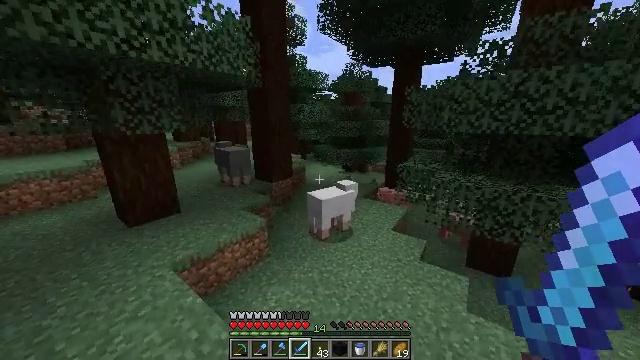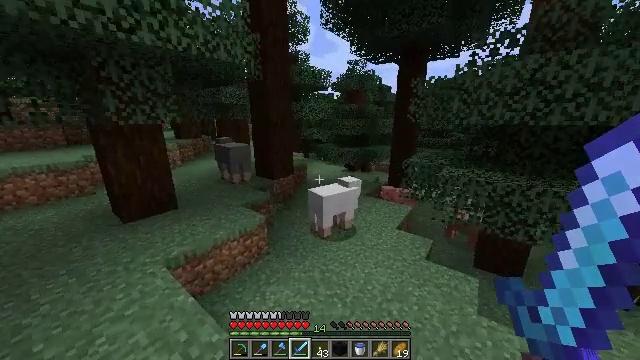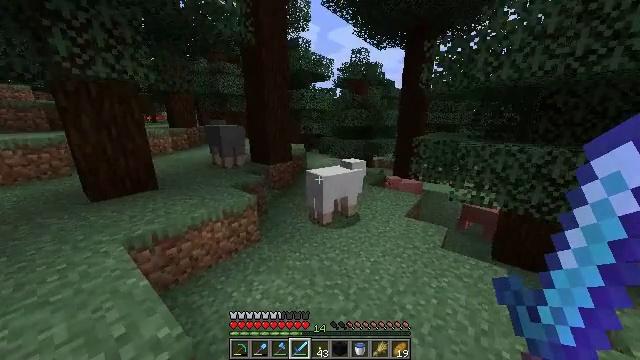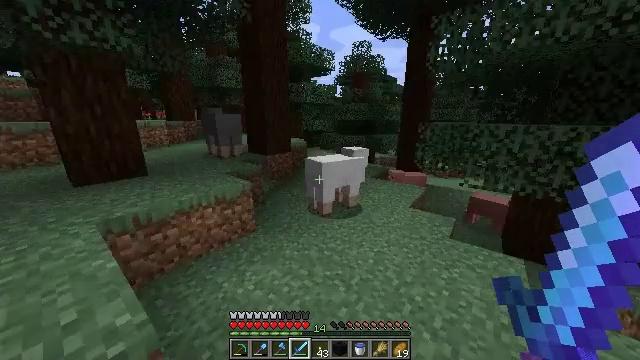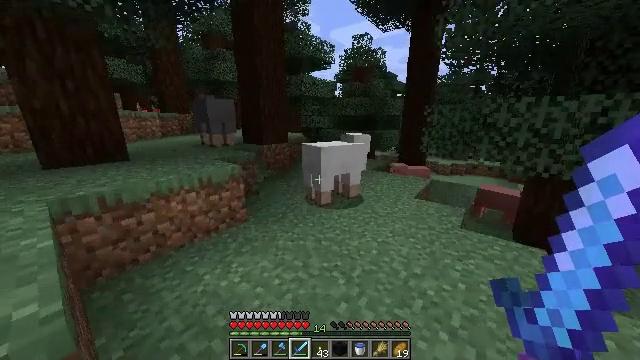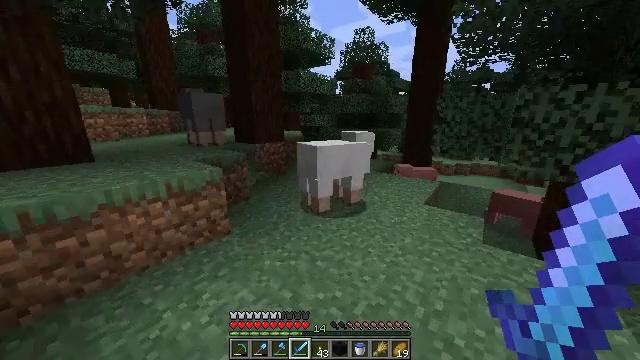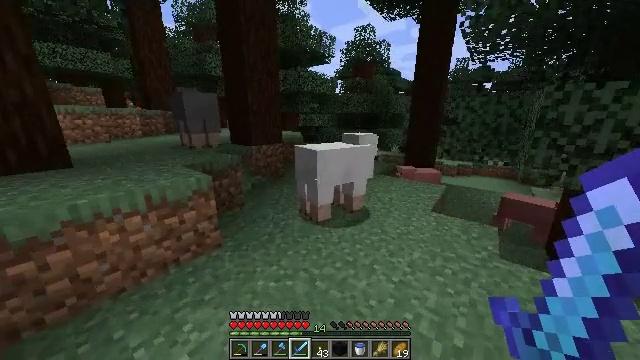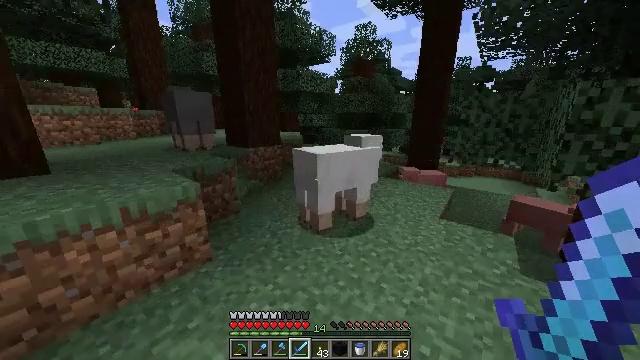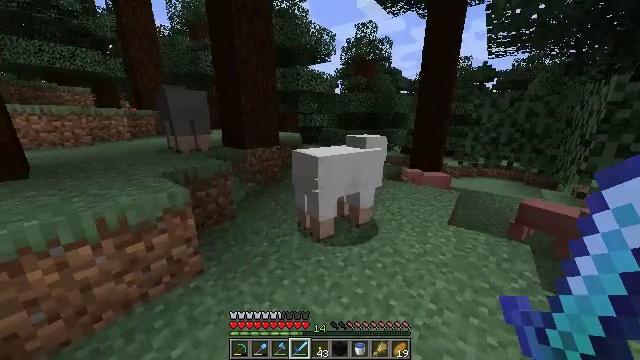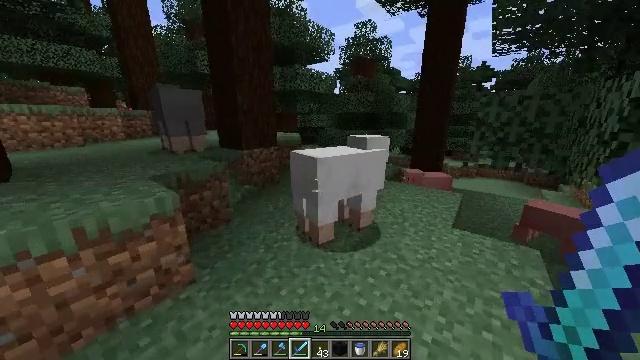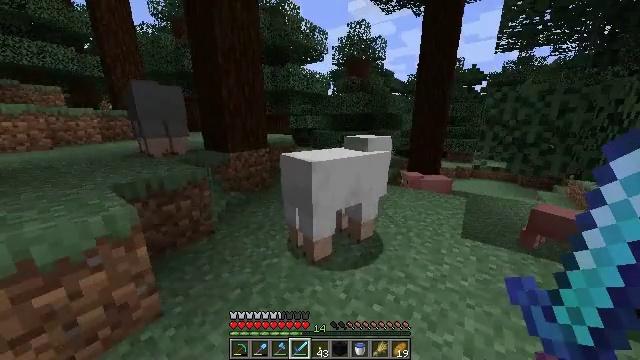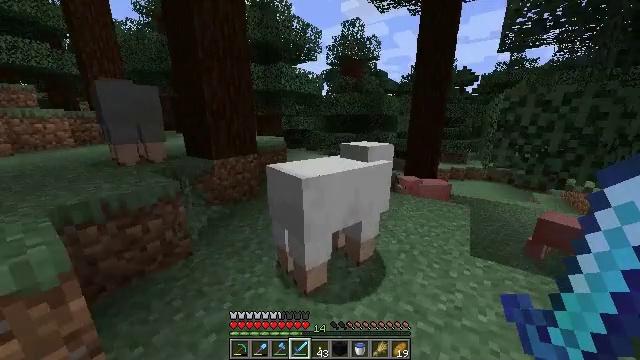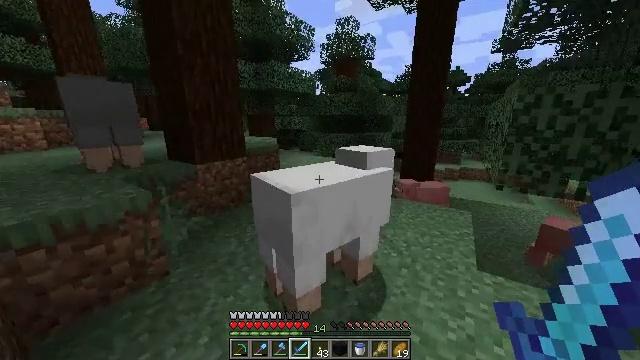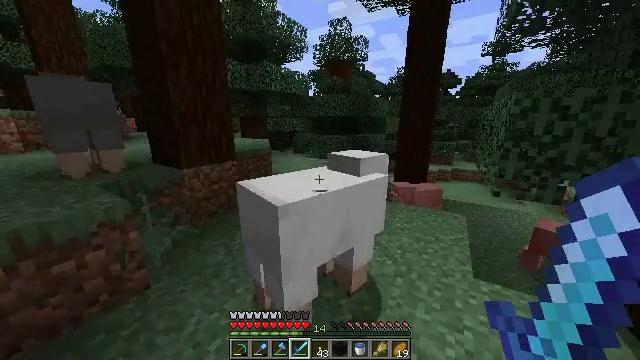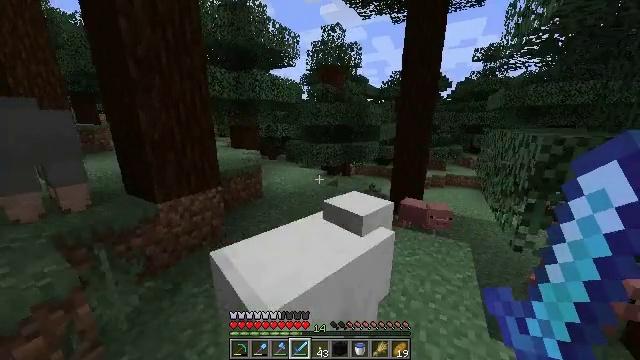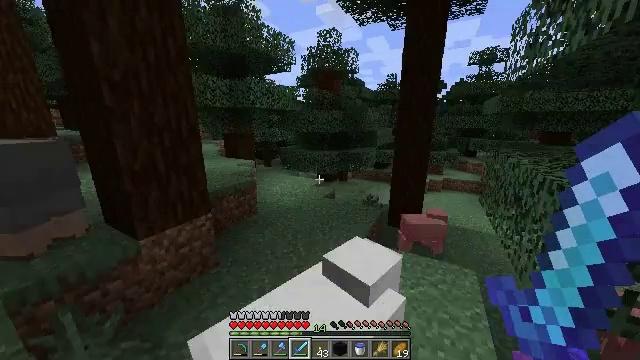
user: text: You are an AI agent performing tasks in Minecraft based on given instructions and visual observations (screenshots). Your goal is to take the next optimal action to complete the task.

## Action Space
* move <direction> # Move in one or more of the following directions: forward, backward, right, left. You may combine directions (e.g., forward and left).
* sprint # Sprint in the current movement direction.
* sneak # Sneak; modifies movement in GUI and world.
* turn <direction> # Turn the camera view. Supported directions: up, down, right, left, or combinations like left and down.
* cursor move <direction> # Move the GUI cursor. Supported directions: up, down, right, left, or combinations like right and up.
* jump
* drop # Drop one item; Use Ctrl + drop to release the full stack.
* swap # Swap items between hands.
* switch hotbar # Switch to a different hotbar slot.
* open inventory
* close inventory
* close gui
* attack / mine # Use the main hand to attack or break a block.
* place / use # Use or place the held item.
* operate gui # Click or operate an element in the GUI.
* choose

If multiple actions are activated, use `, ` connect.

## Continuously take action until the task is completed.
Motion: motion action
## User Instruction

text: Harvest sweet berries by mining the bush.
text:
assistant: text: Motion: move forward, sprint
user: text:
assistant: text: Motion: move forward, sprint
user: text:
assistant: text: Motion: move forward, sprint
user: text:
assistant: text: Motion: move forward, sprint
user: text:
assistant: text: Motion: move forward, sprint
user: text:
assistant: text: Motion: move forward, sprint
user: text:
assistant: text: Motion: move forward, sprint
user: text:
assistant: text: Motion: move forward, sprint
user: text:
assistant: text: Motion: move forward, sprint
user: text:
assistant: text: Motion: move forward, sprint, turn right
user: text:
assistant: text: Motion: move forward, sprint, turn right
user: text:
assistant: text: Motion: move forward, sprint, turn right
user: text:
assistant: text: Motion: move forward, sprint, turn right, jump
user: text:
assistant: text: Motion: move forward, sprint, turn right, jump
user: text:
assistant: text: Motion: move forward, sprint, turn right, jump
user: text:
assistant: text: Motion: move forward, sprint, jump
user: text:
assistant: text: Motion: move forward, sprint, jump
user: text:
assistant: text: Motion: move forward, sprint, jump
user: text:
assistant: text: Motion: move forward, sprint
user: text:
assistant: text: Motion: move forward, sprint
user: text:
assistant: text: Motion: move forward, sprint
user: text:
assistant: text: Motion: move forward, sprint
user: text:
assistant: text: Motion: move forward, sprint
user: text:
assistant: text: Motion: move forward, sprint
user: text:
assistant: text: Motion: move forward, sprint
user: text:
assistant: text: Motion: move forward, sprint
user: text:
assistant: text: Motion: move forward, sprint, turn left
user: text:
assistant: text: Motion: move forward, sprint, turn left
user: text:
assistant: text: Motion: move forward, sprint, turn left
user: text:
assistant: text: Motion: move forward, sprint, turn left